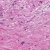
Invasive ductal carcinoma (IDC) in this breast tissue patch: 0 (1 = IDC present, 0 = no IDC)